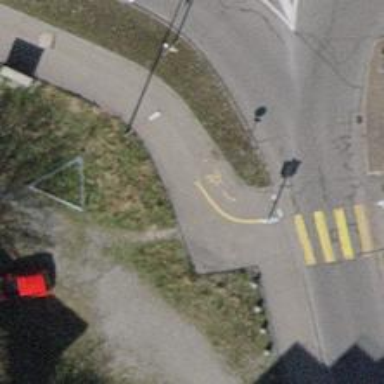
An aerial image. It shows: Kerb barrier.